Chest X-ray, PA view. Patient: 74 years old, sex F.
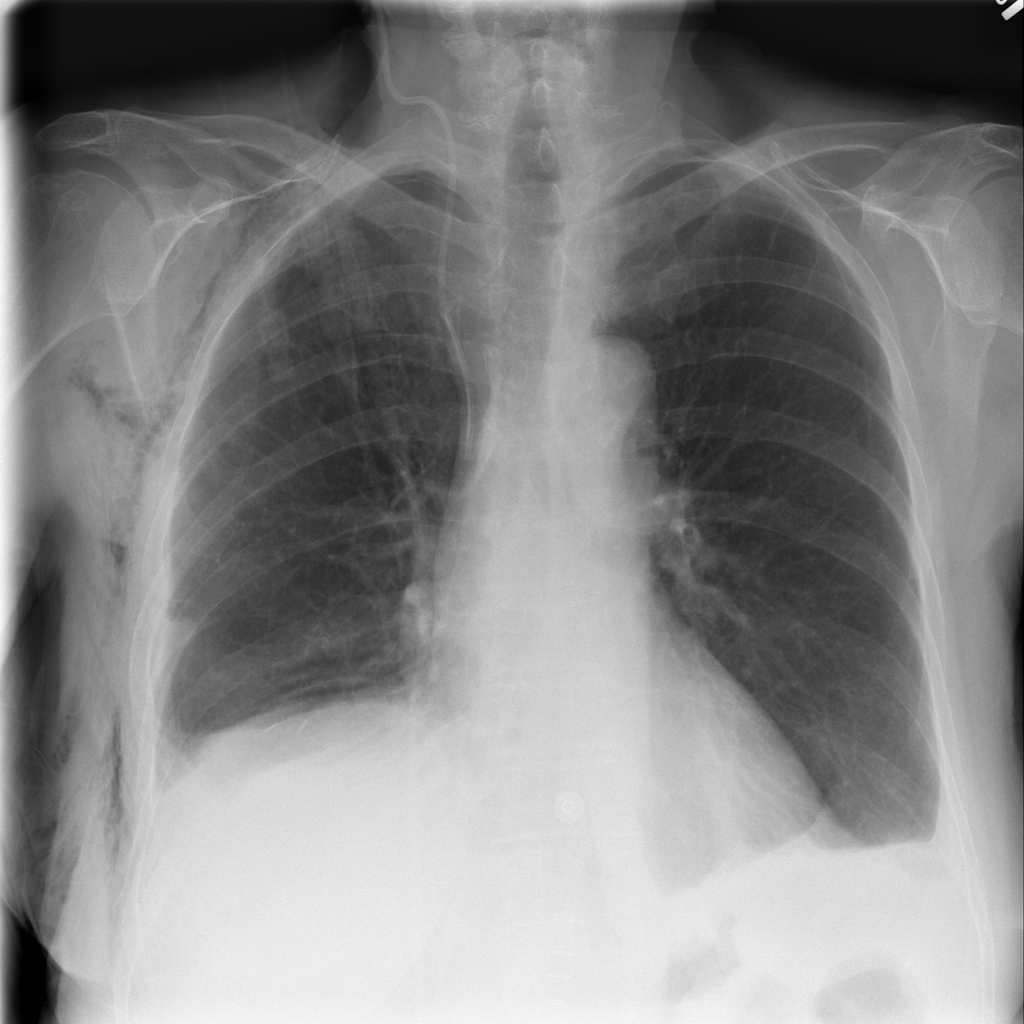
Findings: Effusion, Emphysema, Pneumothorax